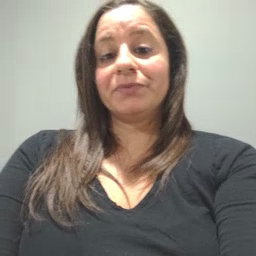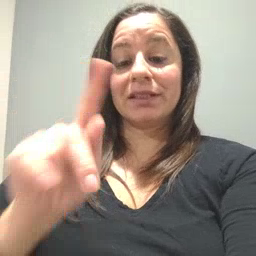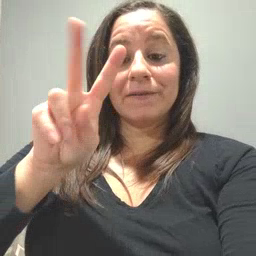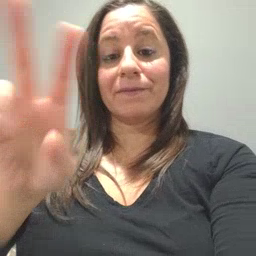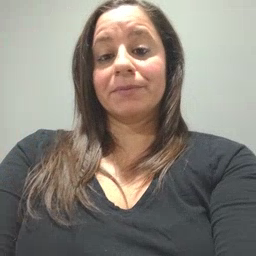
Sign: TV